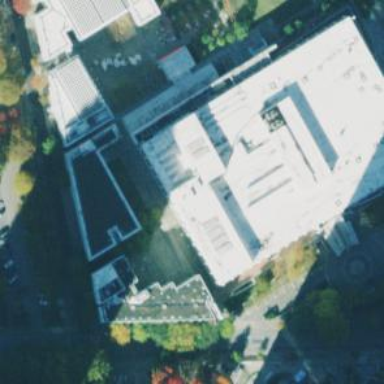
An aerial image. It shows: Arts centre located in building.